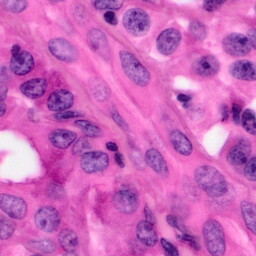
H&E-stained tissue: Pancreatic